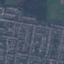
Land use / land cover: Residential